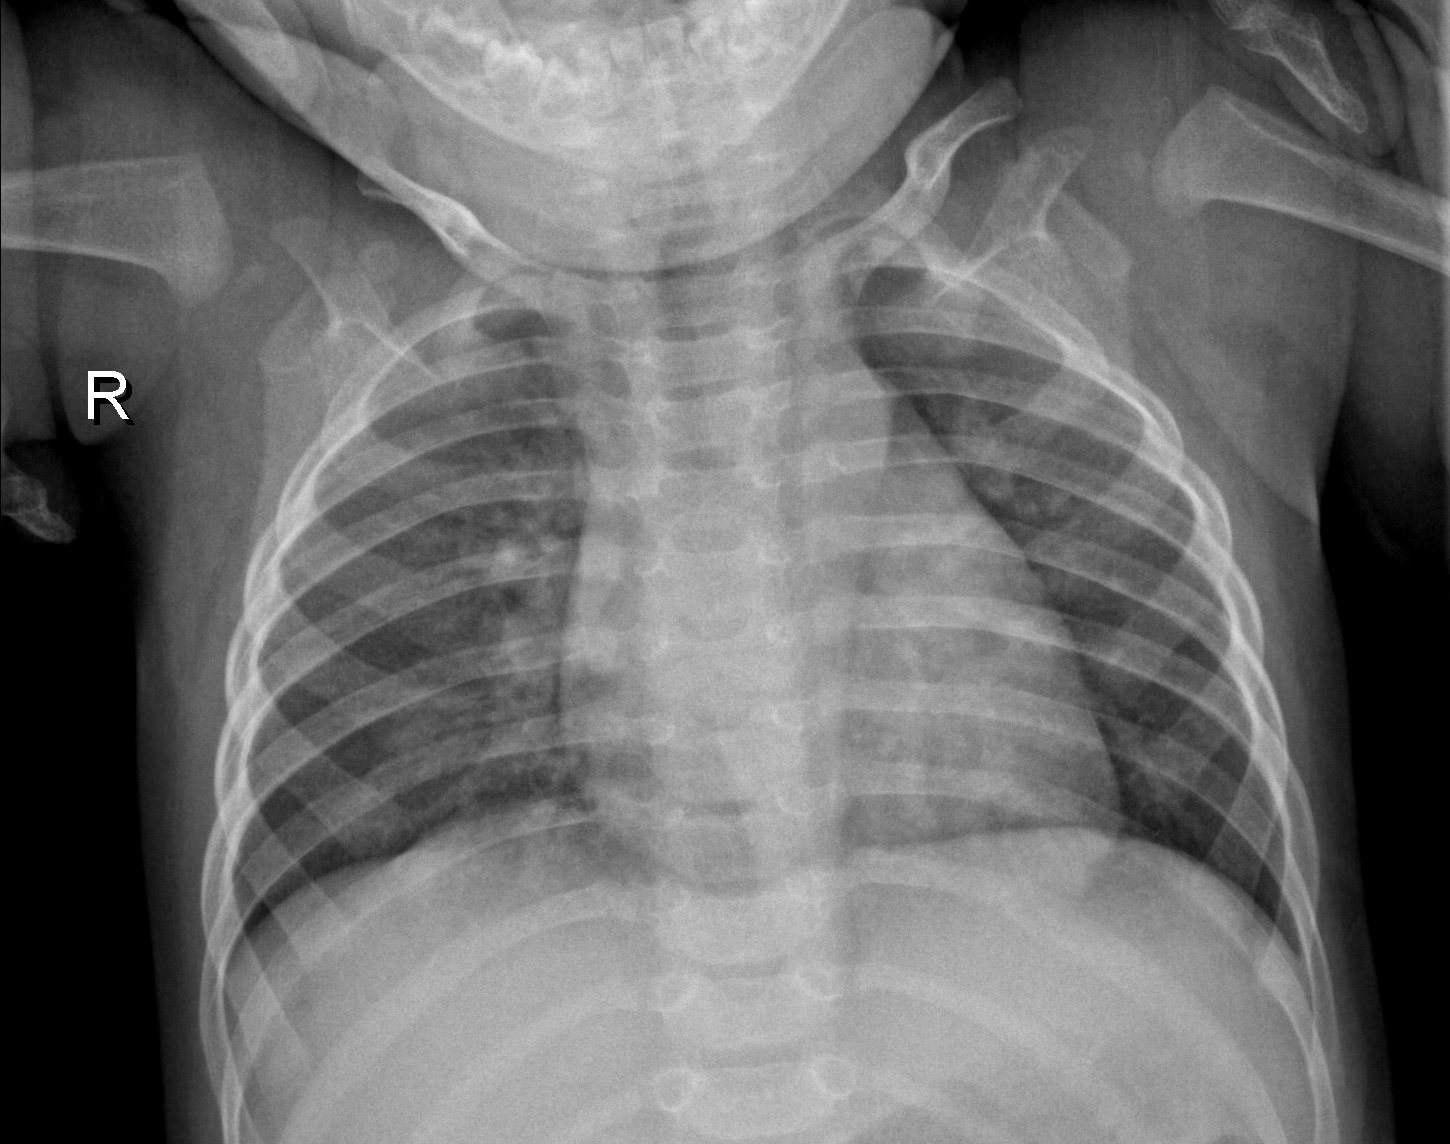
Diagnosis: NORMAL